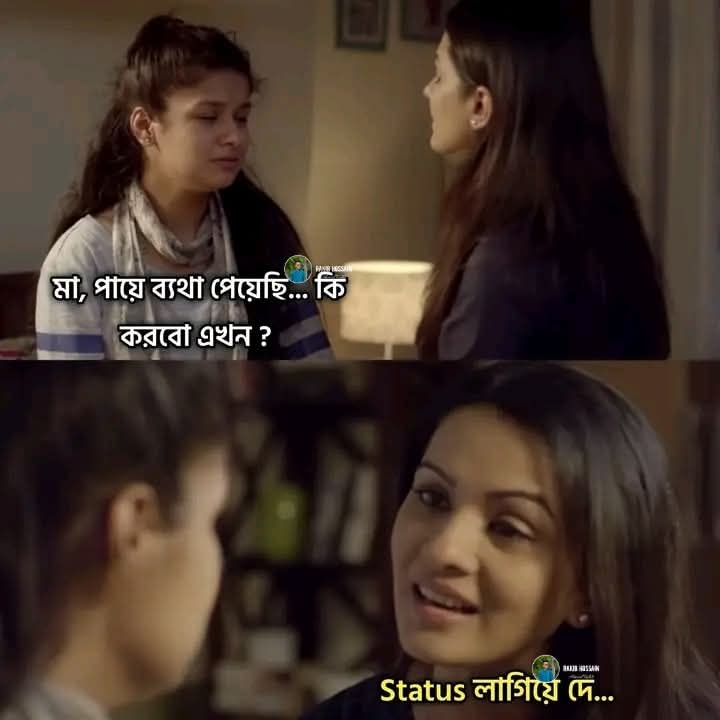
Text: মা, পায়ে ব্যথা পেয়েছি... কি করবো এখন?
Status লাগিয়ে দে...
Label: Non Hate